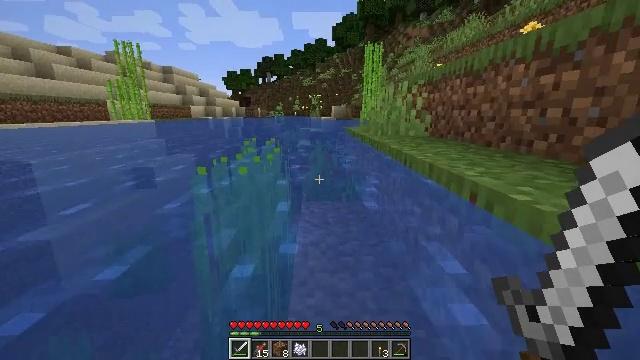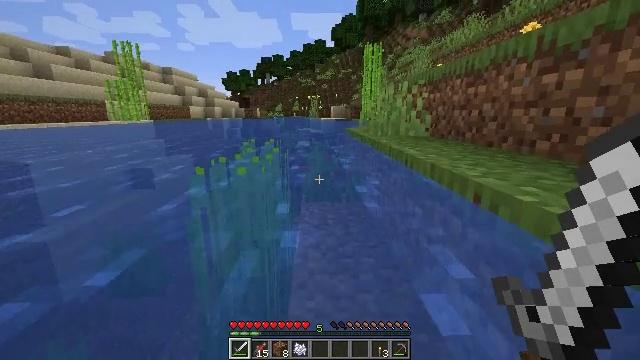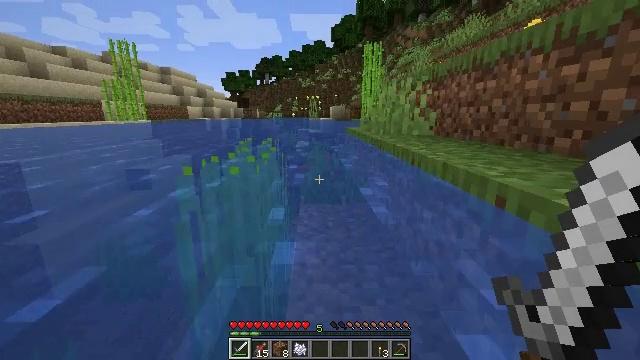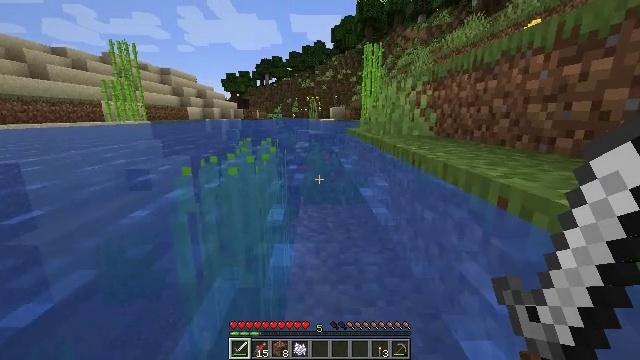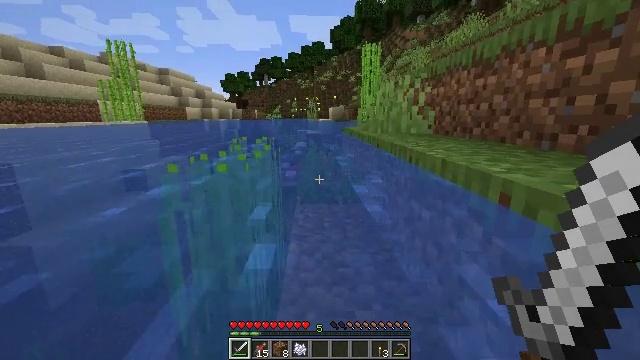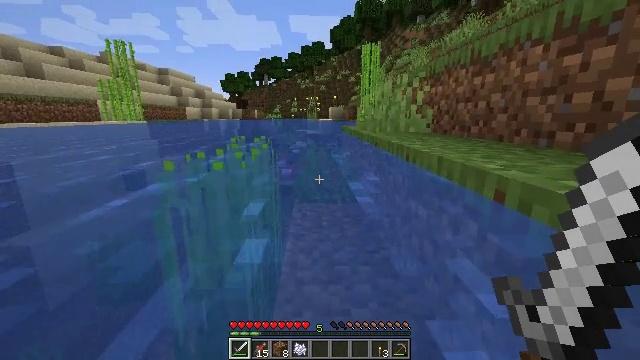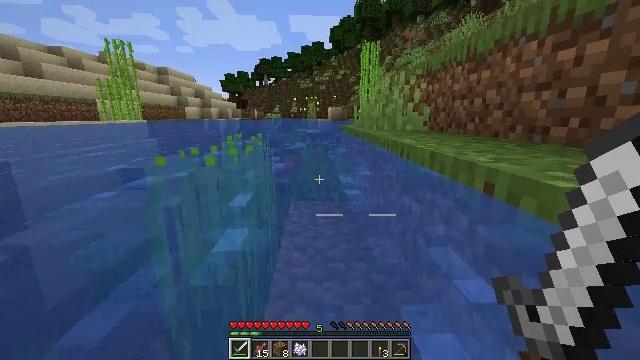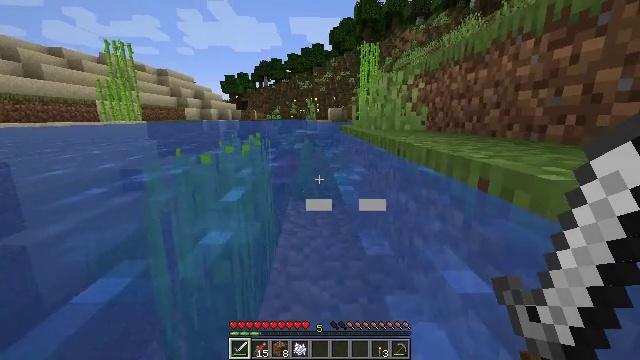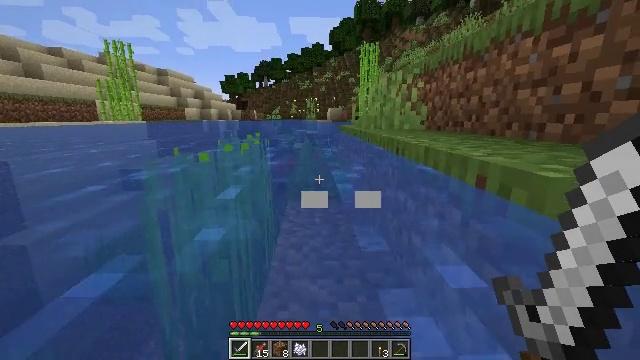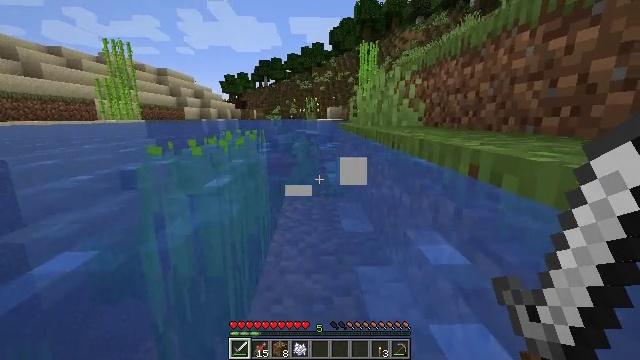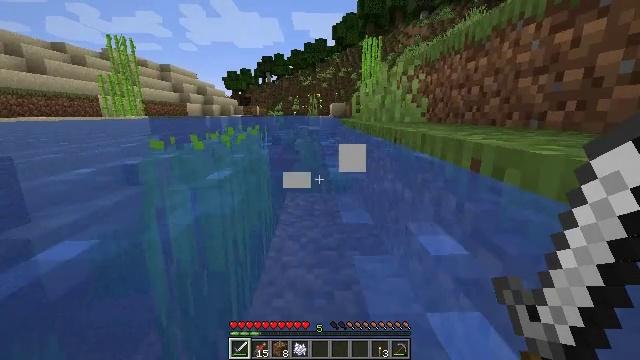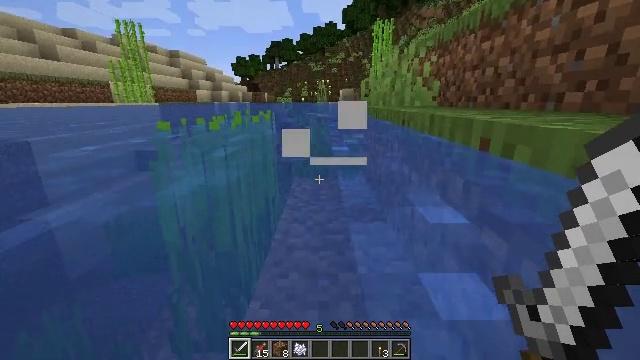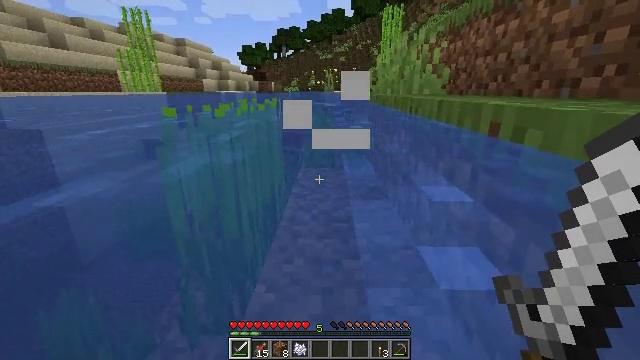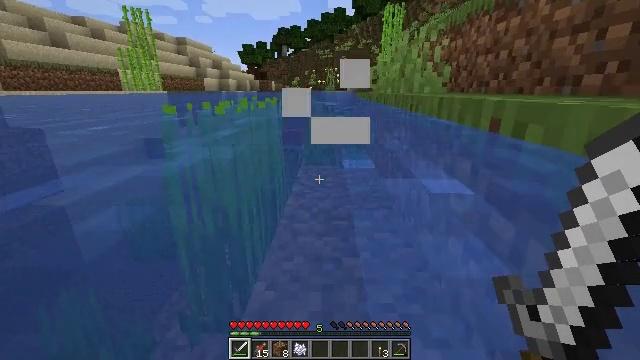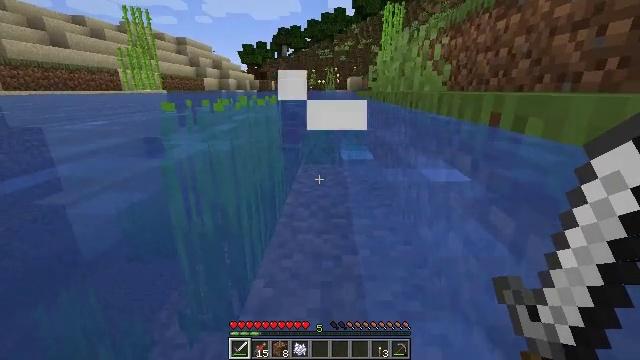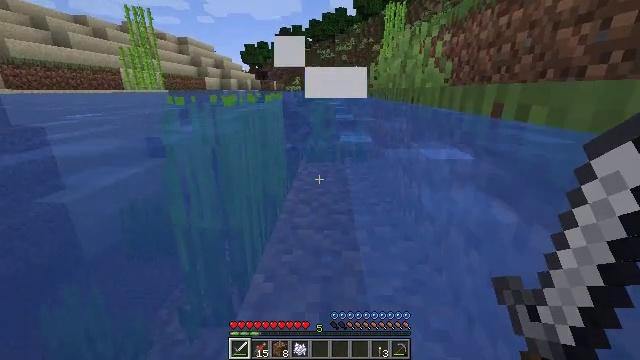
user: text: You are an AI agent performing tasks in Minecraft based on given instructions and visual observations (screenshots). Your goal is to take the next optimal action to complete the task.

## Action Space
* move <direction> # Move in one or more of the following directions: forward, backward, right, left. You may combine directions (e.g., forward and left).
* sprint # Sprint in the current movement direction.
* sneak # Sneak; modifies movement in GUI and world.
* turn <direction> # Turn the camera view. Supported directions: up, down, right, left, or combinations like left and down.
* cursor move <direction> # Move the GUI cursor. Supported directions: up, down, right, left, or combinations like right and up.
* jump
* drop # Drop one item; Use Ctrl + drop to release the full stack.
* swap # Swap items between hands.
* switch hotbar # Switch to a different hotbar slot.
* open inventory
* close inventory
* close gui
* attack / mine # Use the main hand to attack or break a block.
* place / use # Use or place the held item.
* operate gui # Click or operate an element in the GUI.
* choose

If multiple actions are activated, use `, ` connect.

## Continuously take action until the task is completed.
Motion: motion action
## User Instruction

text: Fish and kill the salmon.
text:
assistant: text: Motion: move forward
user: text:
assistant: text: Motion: move forward and move right
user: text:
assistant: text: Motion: move forward and move right
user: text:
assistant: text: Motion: move forward and move right
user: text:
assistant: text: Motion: move forward and move right
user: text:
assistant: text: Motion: move forward
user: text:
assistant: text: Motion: move forward
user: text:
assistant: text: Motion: move forward
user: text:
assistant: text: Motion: move forward
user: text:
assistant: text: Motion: move forward
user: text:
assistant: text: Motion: move forward, turn left and down
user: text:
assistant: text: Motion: move forward, turn left and down
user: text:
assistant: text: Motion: move forward
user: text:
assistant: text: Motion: move forward
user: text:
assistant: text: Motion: move forward
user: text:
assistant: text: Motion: move forward
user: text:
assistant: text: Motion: move forward
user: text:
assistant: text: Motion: move forward, jump
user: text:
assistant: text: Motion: move forward and move left, jump
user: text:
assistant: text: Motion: move forward and move left, jump
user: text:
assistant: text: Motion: move forward and move left, jump
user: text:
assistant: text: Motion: move forward and move left, turn right, jump
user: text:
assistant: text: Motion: move forward, turn right, jump
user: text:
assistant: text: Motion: move forward and move right, turn right, jump
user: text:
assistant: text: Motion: move forward and move right, turn right, jump
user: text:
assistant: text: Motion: move forward and move right, jump
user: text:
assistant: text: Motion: move forward and move right, jump
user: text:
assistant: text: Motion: move forward and move right, jump
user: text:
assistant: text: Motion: move forward and move right, jump
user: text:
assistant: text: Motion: move forward and move right, turn left, jump